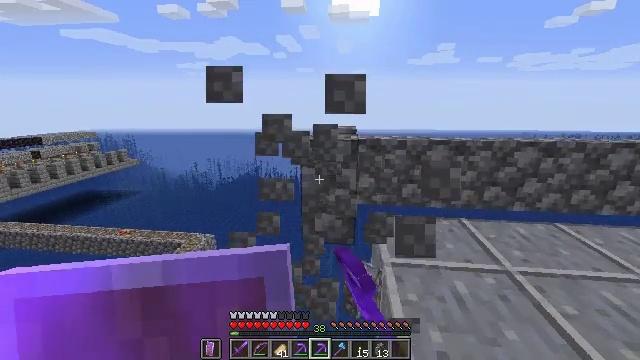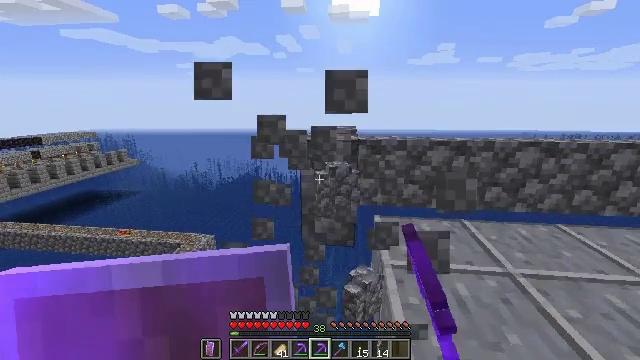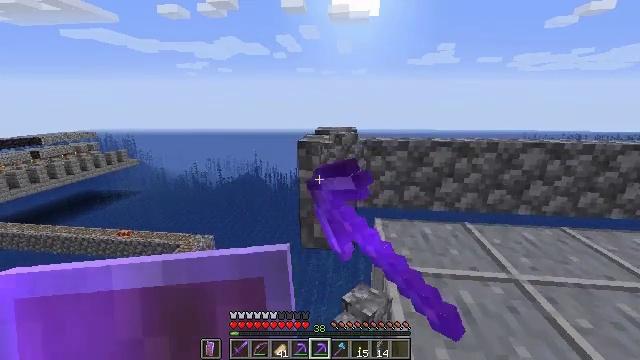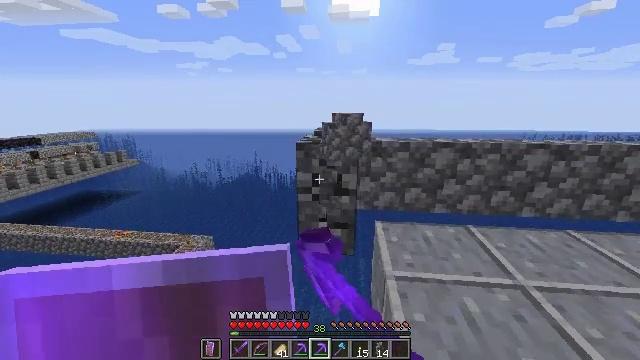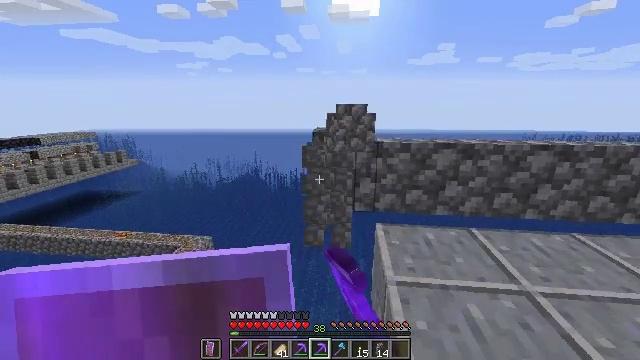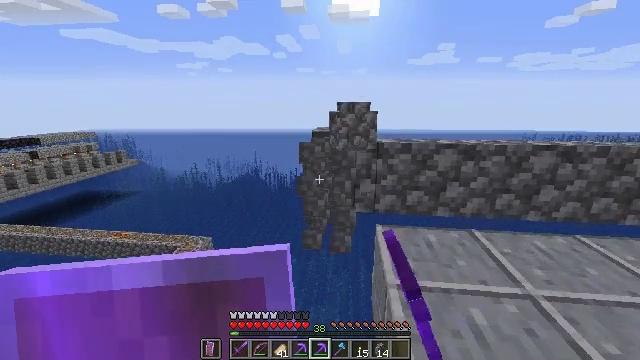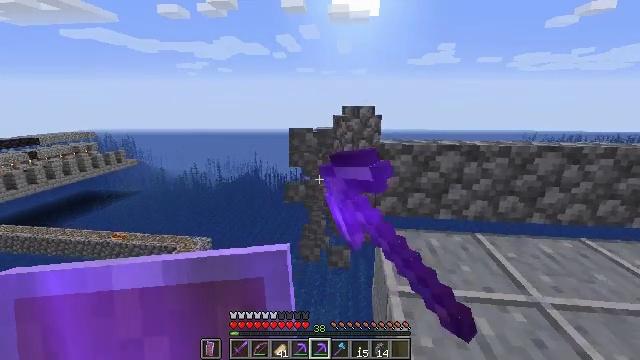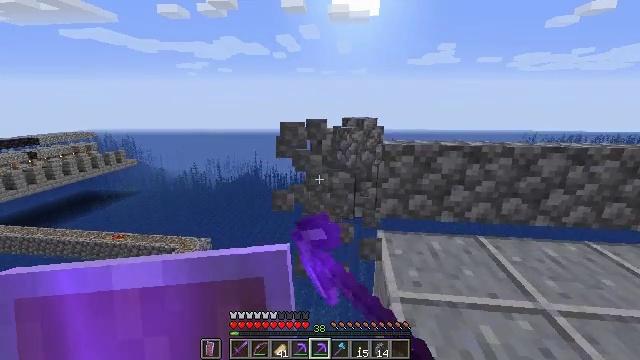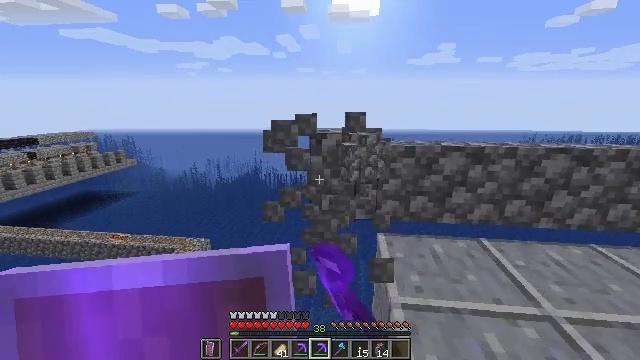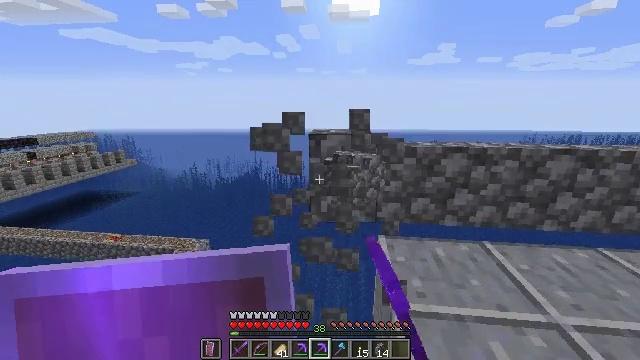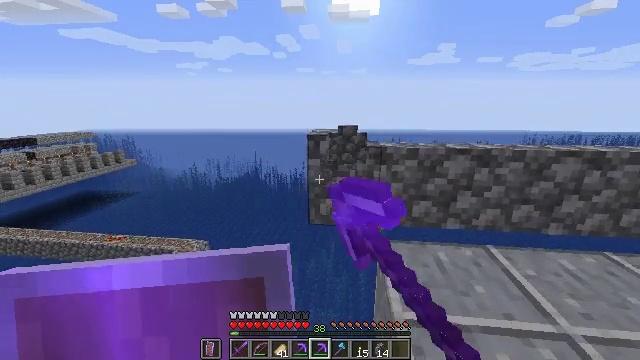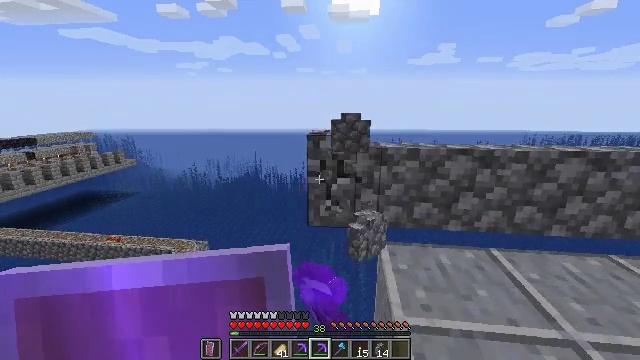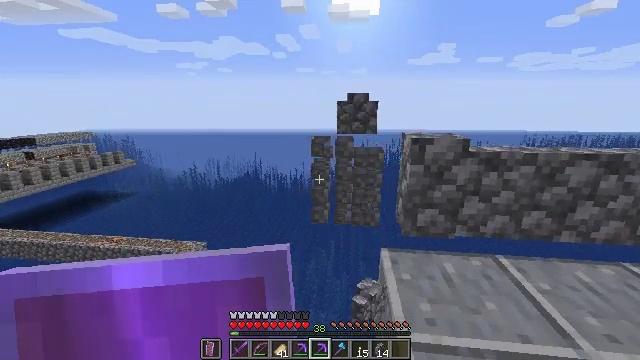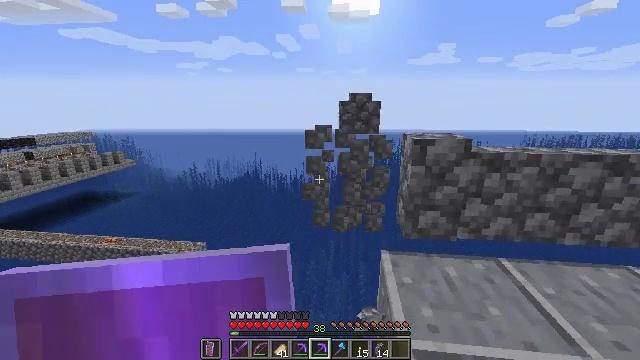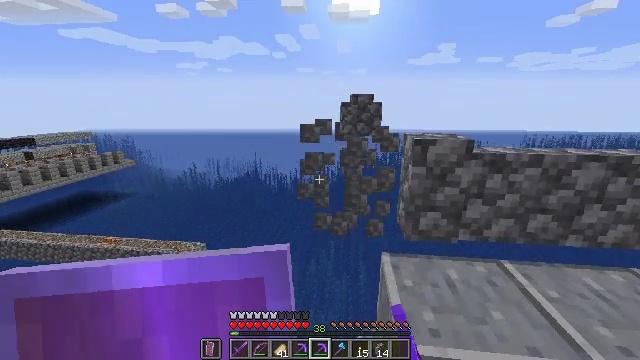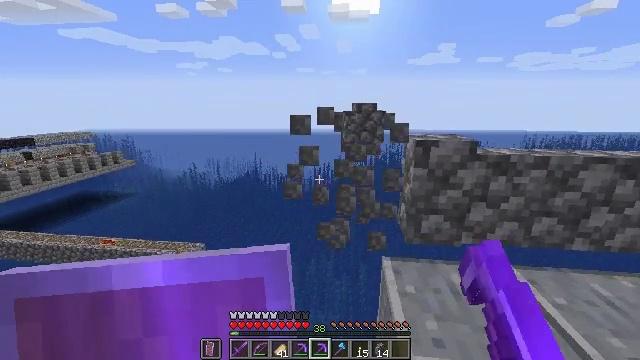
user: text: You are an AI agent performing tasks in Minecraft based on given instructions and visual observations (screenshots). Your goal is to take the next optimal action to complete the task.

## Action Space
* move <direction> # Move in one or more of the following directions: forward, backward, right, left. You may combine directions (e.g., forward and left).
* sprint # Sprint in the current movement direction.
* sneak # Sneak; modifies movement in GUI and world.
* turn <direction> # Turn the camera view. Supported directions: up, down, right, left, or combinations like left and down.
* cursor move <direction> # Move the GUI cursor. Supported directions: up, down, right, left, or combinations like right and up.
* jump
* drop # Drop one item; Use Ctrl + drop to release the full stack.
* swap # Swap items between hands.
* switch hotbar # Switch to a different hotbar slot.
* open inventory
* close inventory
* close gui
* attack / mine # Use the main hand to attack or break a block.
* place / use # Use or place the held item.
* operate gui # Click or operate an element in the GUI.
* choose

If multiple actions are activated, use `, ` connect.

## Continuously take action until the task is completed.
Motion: motion action
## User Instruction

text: Break down the cobblestone wall to collect it.
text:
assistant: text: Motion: move forward, sneak, attack / mine
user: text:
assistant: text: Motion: move forward, sneak, attack / mine
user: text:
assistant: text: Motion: move forward, sneak, attack / mine
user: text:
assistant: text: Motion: move forward, sneak, attack / mine
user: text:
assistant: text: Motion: move forward, sneak, attack / mine
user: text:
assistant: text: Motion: move forward, sneak, attack / mine
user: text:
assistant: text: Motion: move forward, sneak, attack / mine
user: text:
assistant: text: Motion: move forward, sneak, attack / mine
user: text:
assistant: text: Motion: move forward, sneak, attack / mine
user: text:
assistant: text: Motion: move forward, sneak, attack / mine
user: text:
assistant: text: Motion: move forward, sneak, attack / mine
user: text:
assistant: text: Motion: move forward, sneak, attack / mine
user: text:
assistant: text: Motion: move forward, sneak, attack / mine
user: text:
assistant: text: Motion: move forward, sneak, attack / mine
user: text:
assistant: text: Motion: move forward, sneak, attack / mine
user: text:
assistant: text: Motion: move forward, sneak, attack / mine
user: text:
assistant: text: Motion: move forward, sneak, attack / mine
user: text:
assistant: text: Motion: move forward, sneak, attack / mine
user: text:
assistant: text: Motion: move forward, sneak, turn right, attack / mine
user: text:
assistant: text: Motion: move forward, sneak, turn right, attack / mine
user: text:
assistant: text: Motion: move forward, sneak, turn right and down, attack / mine
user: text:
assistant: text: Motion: move forward, sneak, turn right, attack / mine
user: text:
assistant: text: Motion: move forward, sneak, attack / mine
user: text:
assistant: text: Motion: move forward, sneak, attack / mine
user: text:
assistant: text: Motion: move forward, sneak, attack / mine
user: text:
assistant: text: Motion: move forward, sneak, attack / mine
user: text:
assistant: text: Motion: move forward, sneak, attack / mine
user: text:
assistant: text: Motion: move forward, sneak, attack / mine
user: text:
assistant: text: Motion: move forward, sneak, turn left and down, attack / mine
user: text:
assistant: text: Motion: move forward, sneak, turn left and down, attack / mine